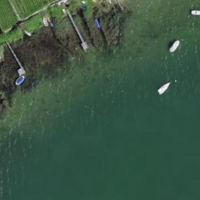
EUNIS habitat code: 14
Species observed at this site:
Convolvulus arvensis